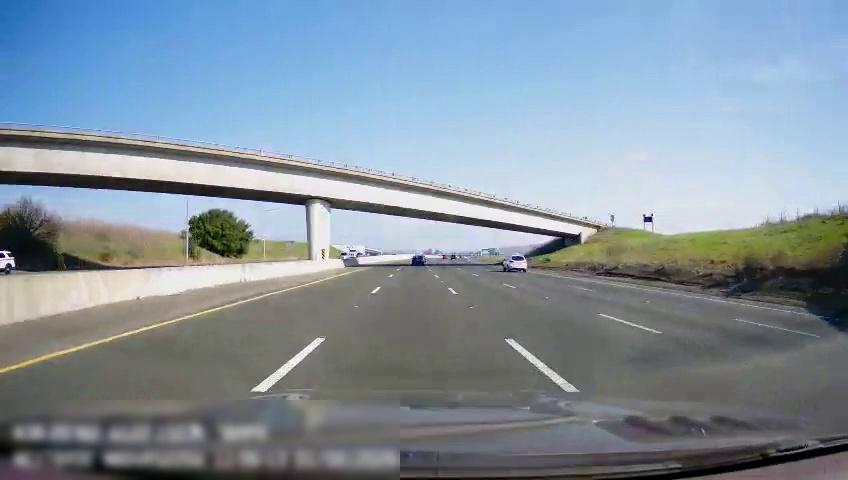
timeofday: Day
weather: Sunny
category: Drivable Space
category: Vehicles | Car
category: Vehicles | SUV
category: Drivable Space
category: Vehicles | SUV
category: Lanes | Current Lane
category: Lanes | Alternate Lane
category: Lanes | Current Lane
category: Lanes | Alternate Lane
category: Lanes | Alternate Lane
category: Lanes | Alternate Lane
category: Traffic | Signs